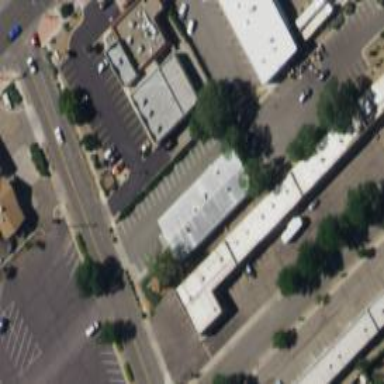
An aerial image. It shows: Commercial area.